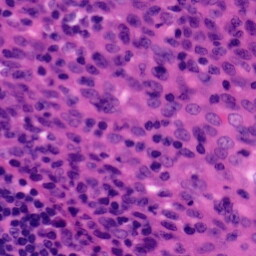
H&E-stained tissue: Tonsil